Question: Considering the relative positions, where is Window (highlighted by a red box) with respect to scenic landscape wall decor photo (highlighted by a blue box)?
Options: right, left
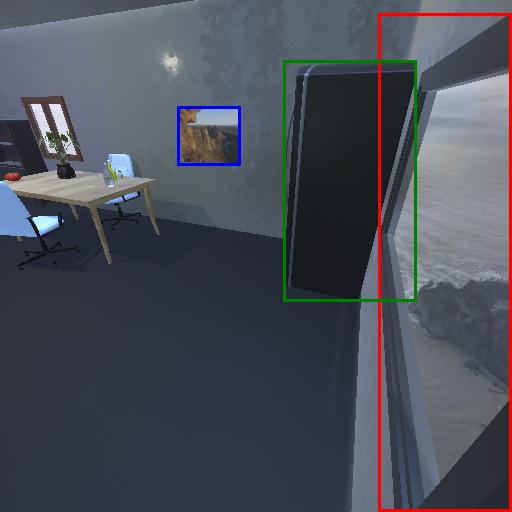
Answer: right